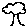
Label: tree